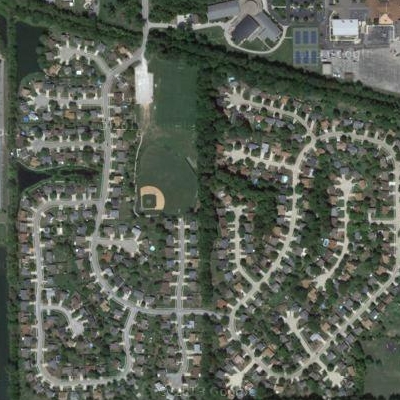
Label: Resident